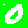
Digit: 0